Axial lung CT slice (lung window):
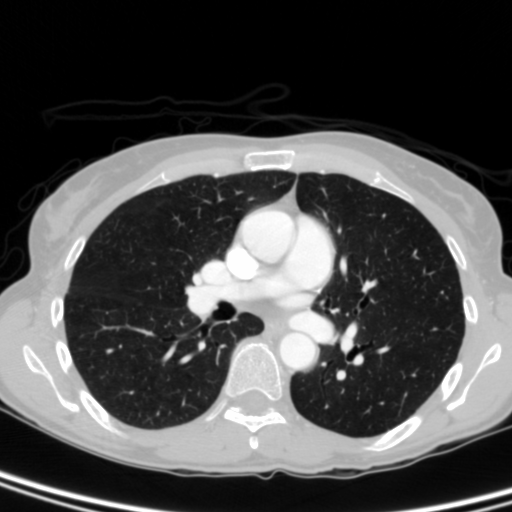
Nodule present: no